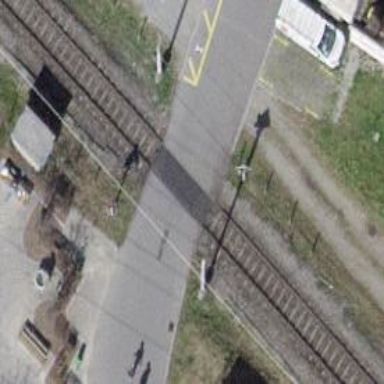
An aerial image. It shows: Railway level crossing.